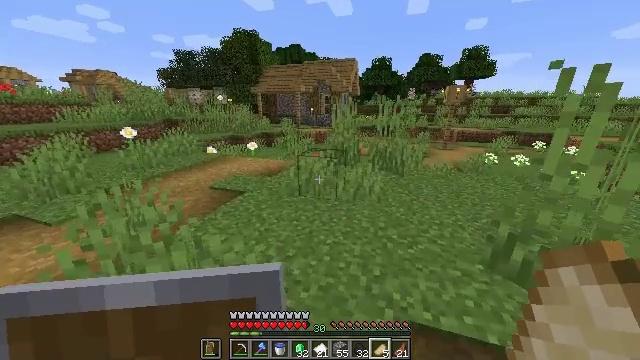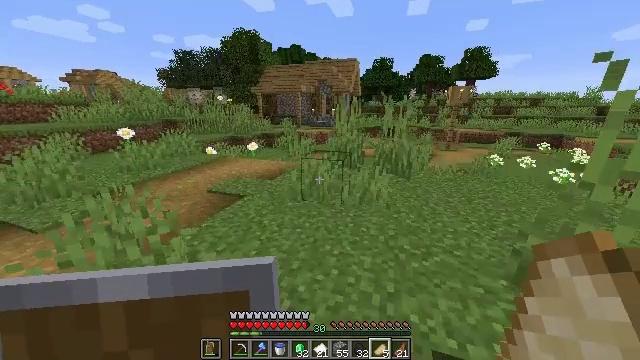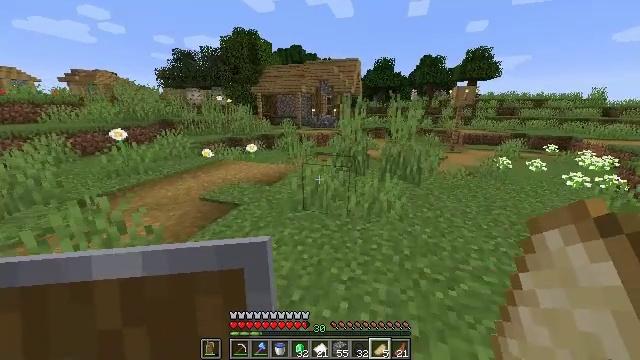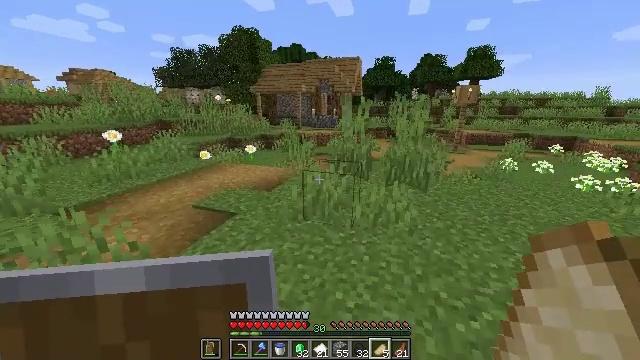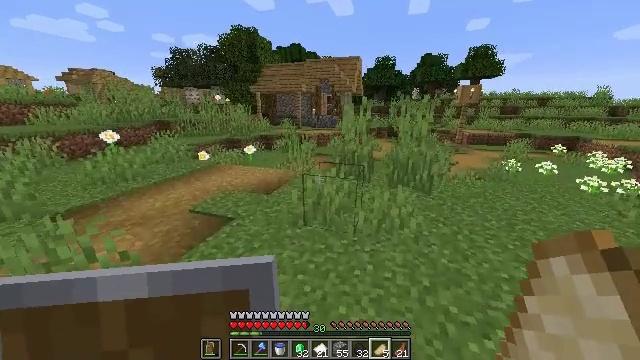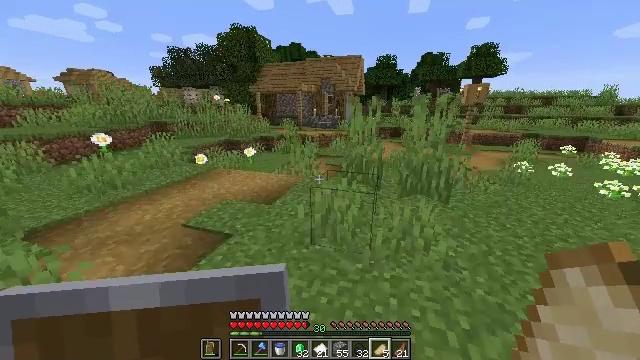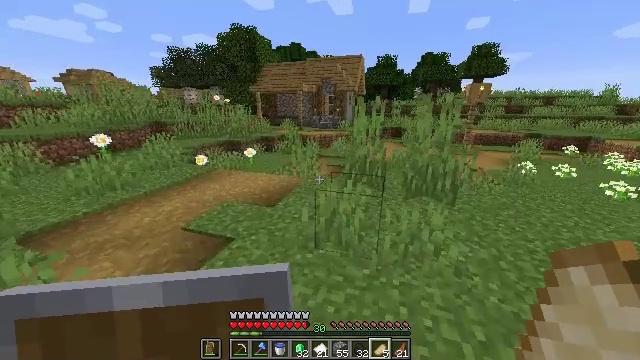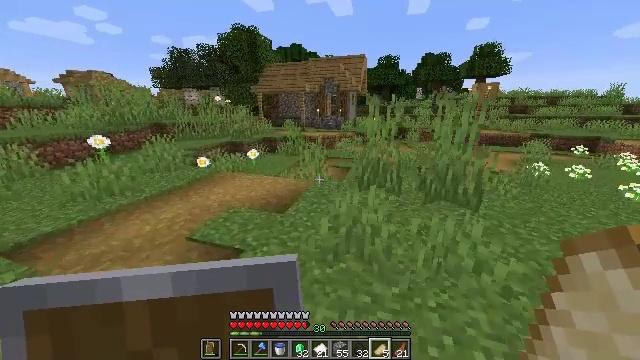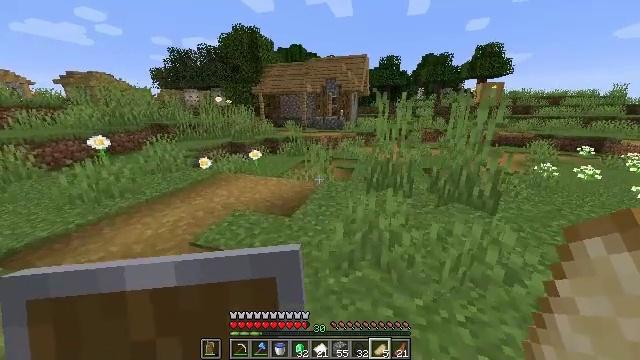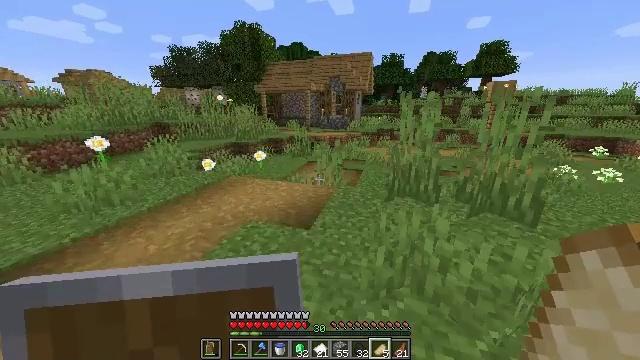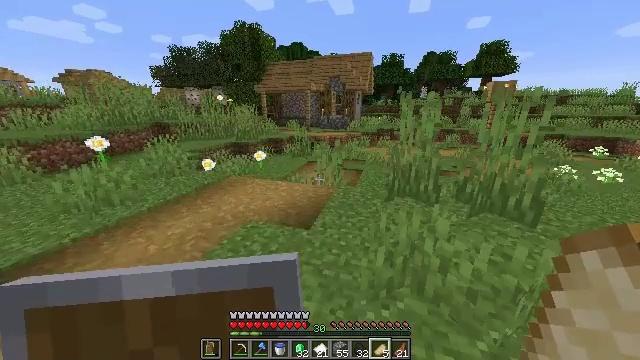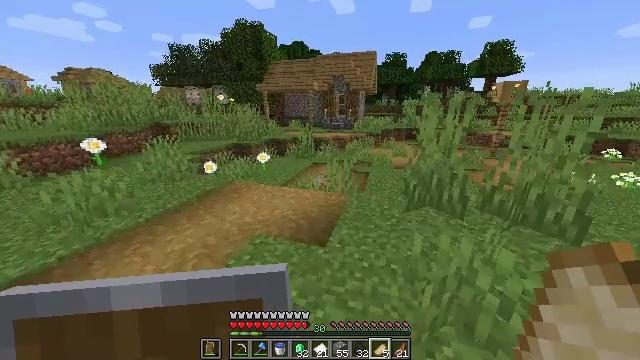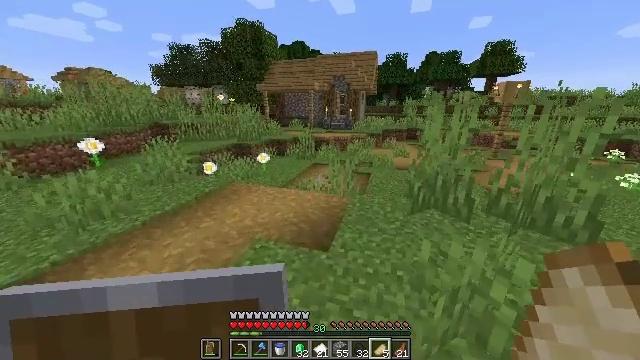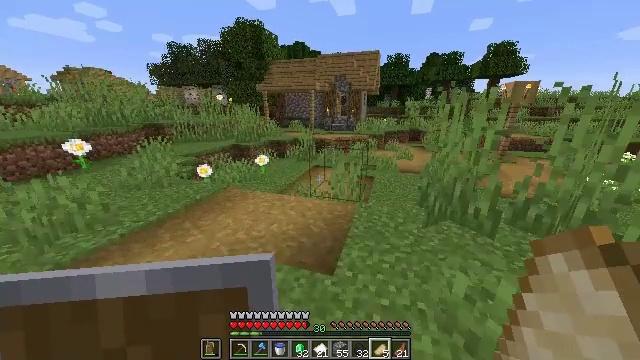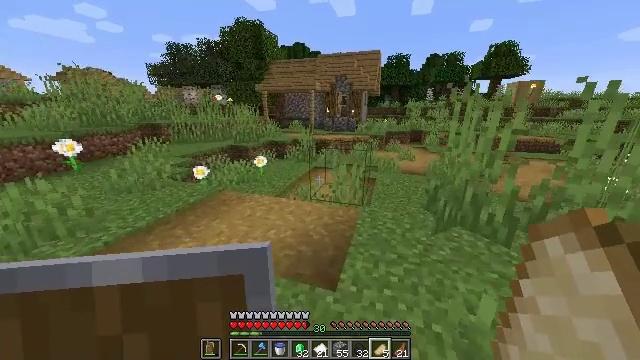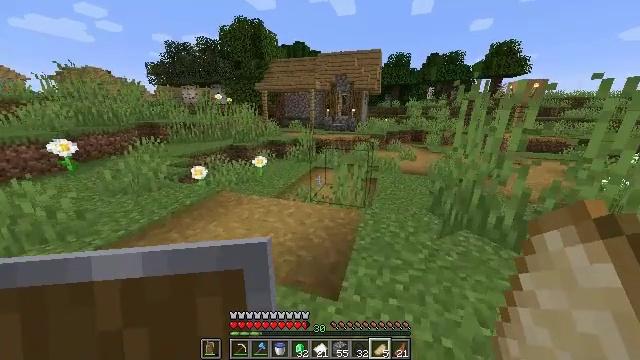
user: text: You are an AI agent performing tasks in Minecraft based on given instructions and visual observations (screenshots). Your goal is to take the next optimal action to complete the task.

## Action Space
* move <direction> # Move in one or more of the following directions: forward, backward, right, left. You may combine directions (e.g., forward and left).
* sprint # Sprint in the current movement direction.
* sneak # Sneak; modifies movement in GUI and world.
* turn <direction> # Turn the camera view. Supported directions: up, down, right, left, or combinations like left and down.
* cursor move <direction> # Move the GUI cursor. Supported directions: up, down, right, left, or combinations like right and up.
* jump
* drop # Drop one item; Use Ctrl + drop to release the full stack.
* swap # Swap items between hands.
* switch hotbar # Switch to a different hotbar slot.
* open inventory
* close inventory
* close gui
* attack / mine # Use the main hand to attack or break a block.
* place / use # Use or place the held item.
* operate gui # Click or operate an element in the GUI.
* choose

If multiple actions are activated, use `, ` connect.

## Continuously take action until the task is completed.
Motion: motion action
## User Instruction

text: Kill mobs.
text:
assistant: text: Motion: move forward, sprint
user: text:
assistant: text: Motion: move forward, sprint
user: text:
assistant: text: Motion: move forward, sprint
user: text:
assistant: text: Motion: move forward, sprint
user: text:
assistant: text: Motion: move forward and move left, sprint
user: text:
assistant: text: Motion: move forward and move left, sprint
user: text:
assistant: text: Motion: move forward and move left, sprint
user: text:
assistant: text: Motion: move forward and move left, sprint
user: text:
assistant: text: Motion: move forward and move left, sprint
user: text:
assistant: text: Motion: move forward and move left, sprint
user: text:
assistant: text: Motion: move forward, sprint
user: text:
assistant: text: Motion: move forward, sprint
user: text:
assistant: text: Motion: move forward, sprint
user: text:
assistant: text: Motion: move forward, sprint
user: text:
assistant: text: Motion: move forward and move left, sprint
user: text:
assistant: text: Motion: move forward and move left, sprint
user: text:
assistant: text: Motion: move forward and move left, sprint
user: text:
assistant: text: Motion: move forward and move left, sprint
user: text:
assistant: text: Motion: move forward, sprint
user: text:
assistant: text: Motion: move forward, sprint
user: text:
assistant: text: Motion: move forward, sprint
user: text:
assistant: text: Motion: move forward, sprint
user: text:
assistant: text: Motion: move forward, sprint
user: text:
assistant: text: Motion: move forward, sprint
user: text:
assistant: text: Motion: move forward, sprint
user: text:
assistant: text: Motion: move forward, sprint, turn left and down
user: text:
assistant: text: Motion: move forward, sprint, turn left and down
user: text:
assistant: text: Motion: move forward, sprint, turn left
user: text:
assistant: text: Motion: move forward, sprint
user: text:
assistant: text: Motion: move forward, sprint